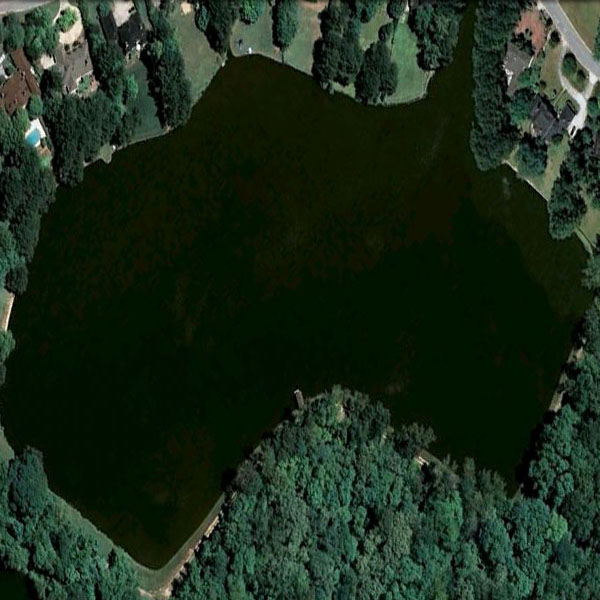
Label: Pond